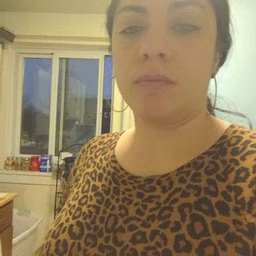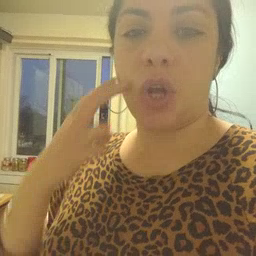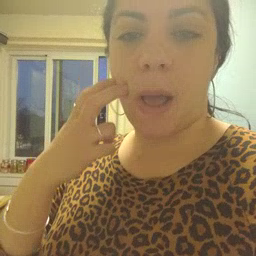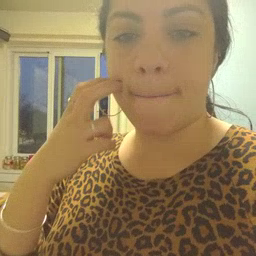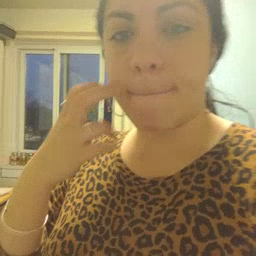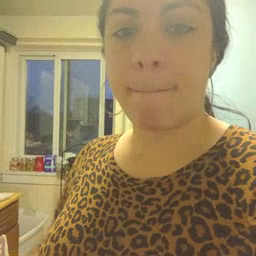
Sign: gum